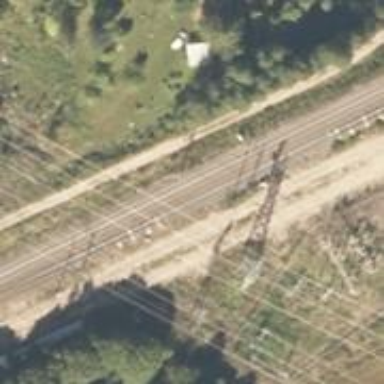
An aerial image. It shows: Railway track with continuous electrified contact lines.